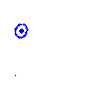
Particle: pion